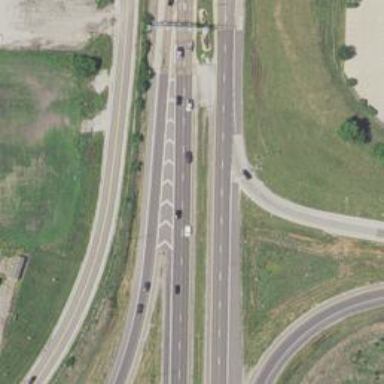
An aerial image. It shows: Road marking featuring gore chevron.